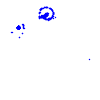
Particle: kaon